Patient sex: F
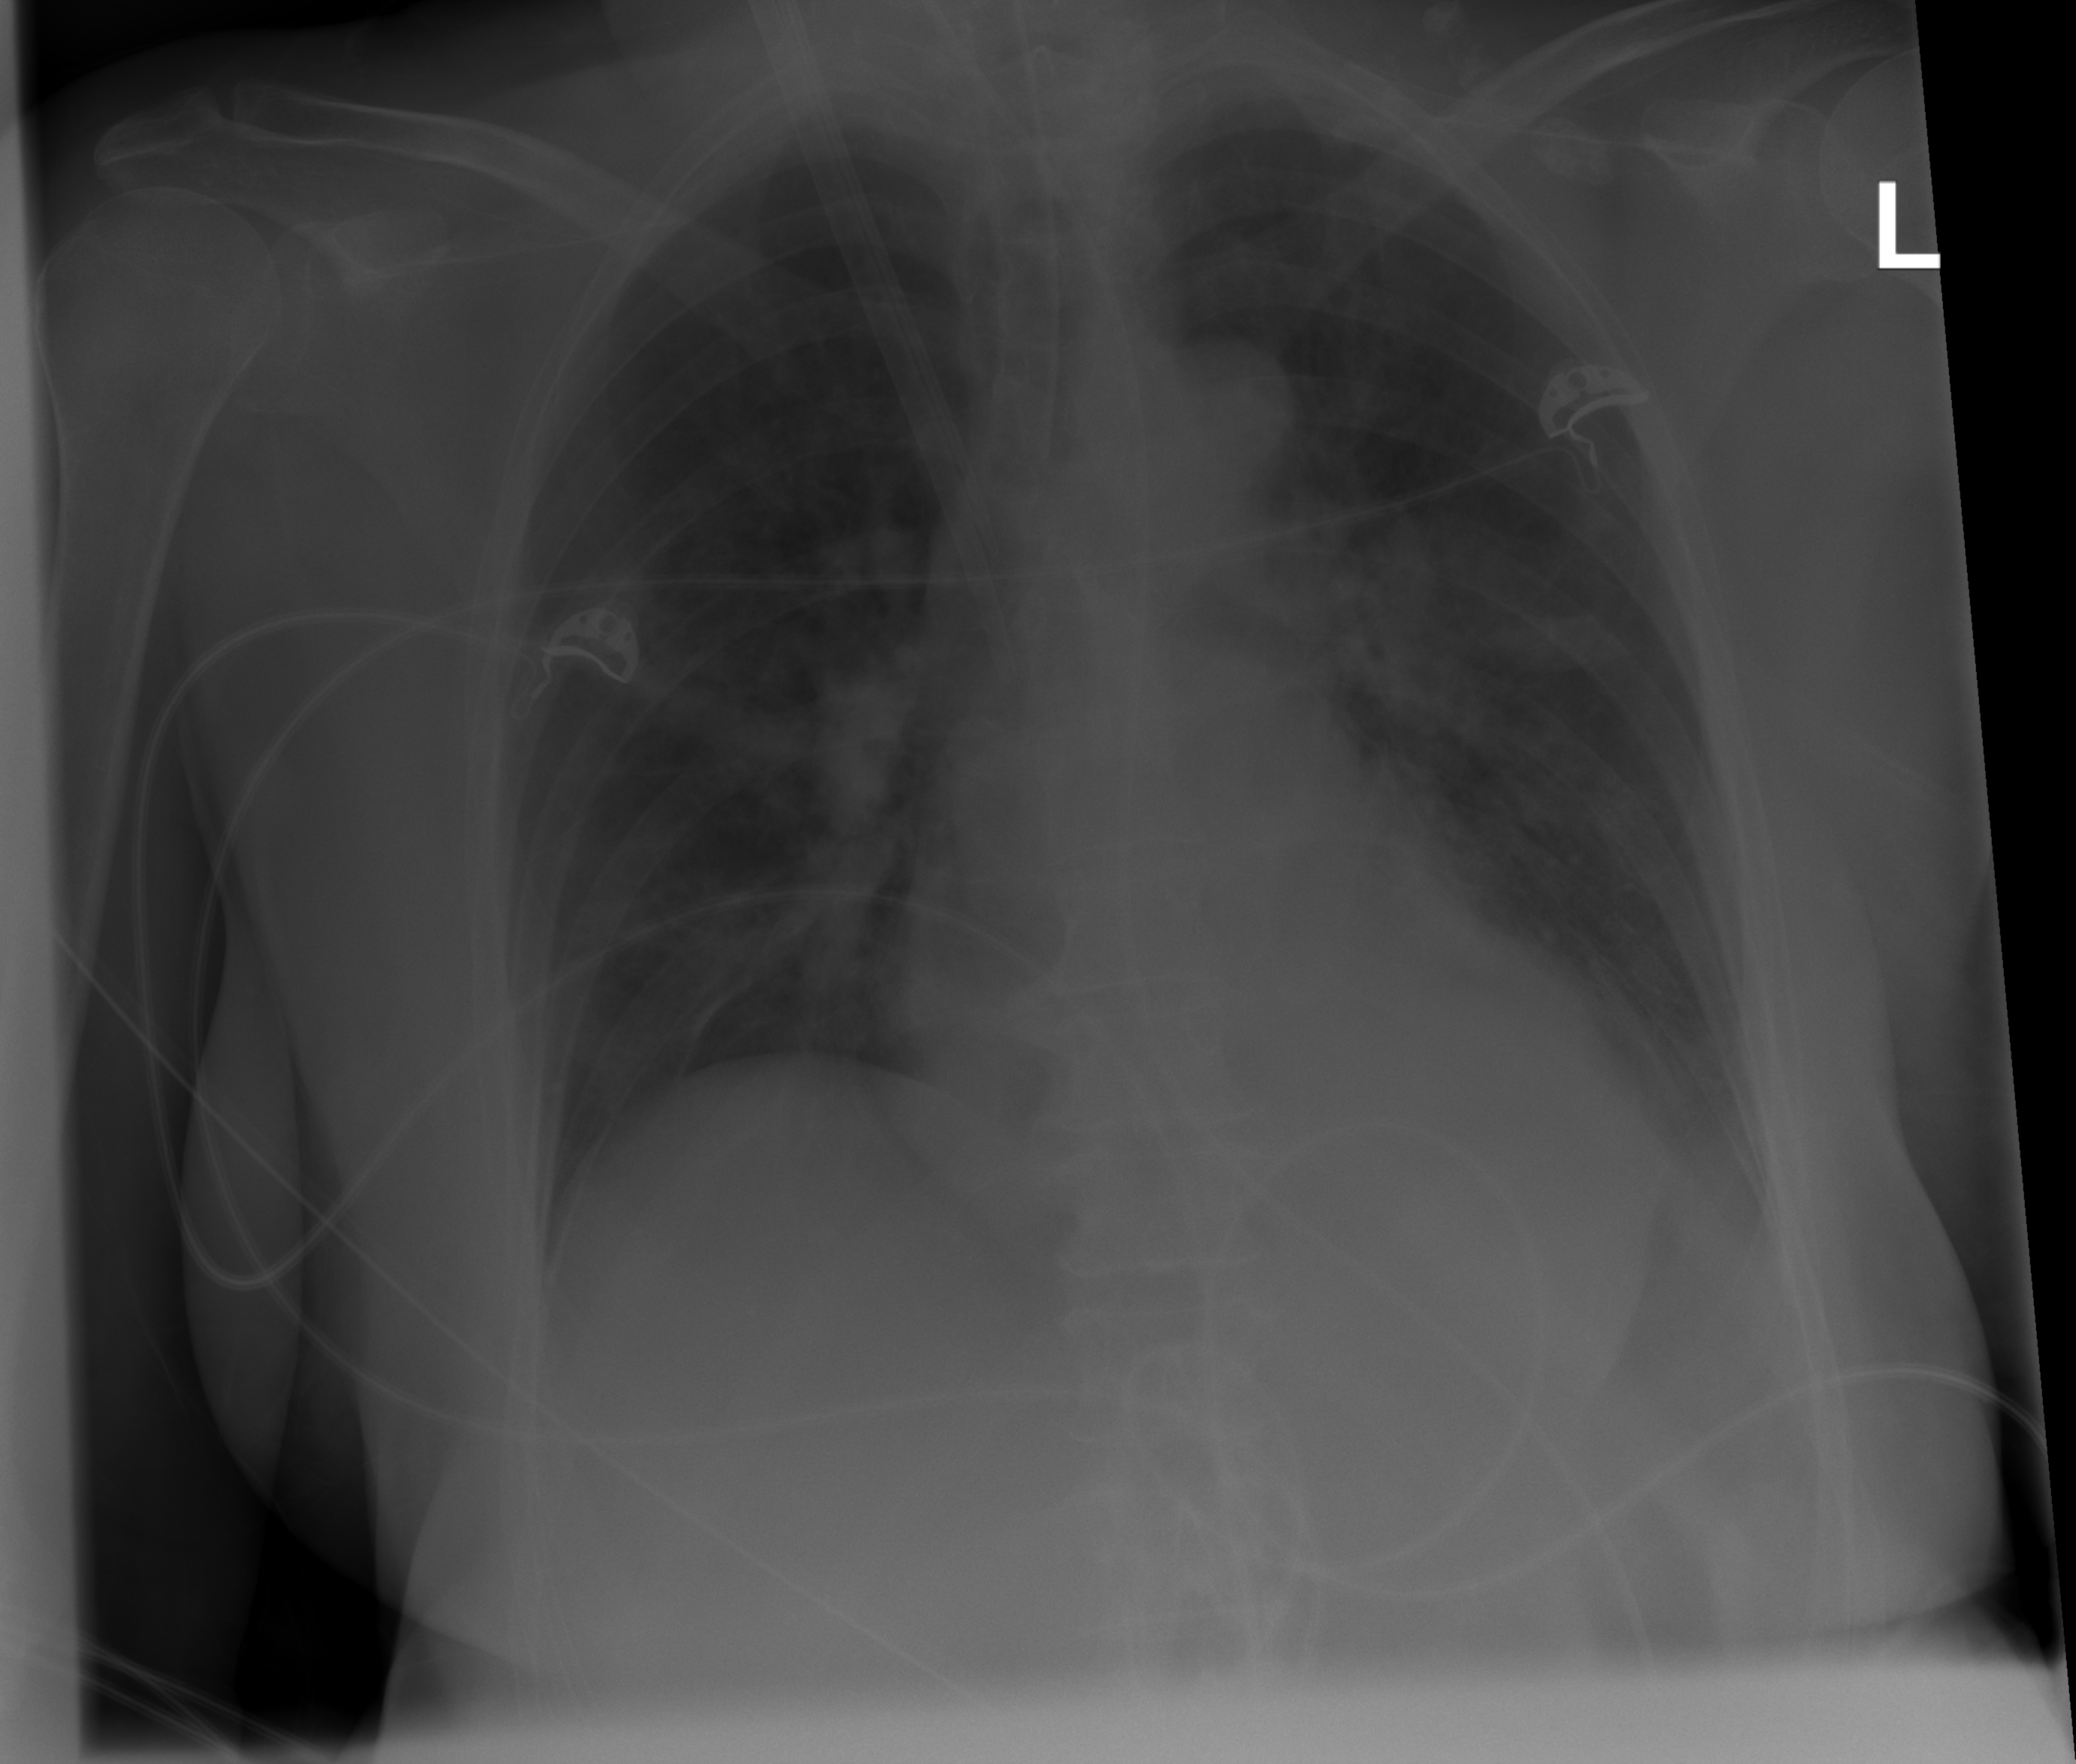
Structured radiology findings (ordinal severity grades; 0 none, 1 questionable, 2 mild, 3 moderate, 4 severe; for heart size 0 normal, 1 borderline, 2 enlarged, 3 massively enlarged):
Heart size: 0
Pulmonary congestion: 0
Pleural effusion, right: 0
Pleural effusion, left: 2
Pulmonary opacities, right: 2
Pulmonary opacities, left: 3
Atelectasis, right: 1
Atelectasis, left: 1